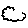
Label: cloud